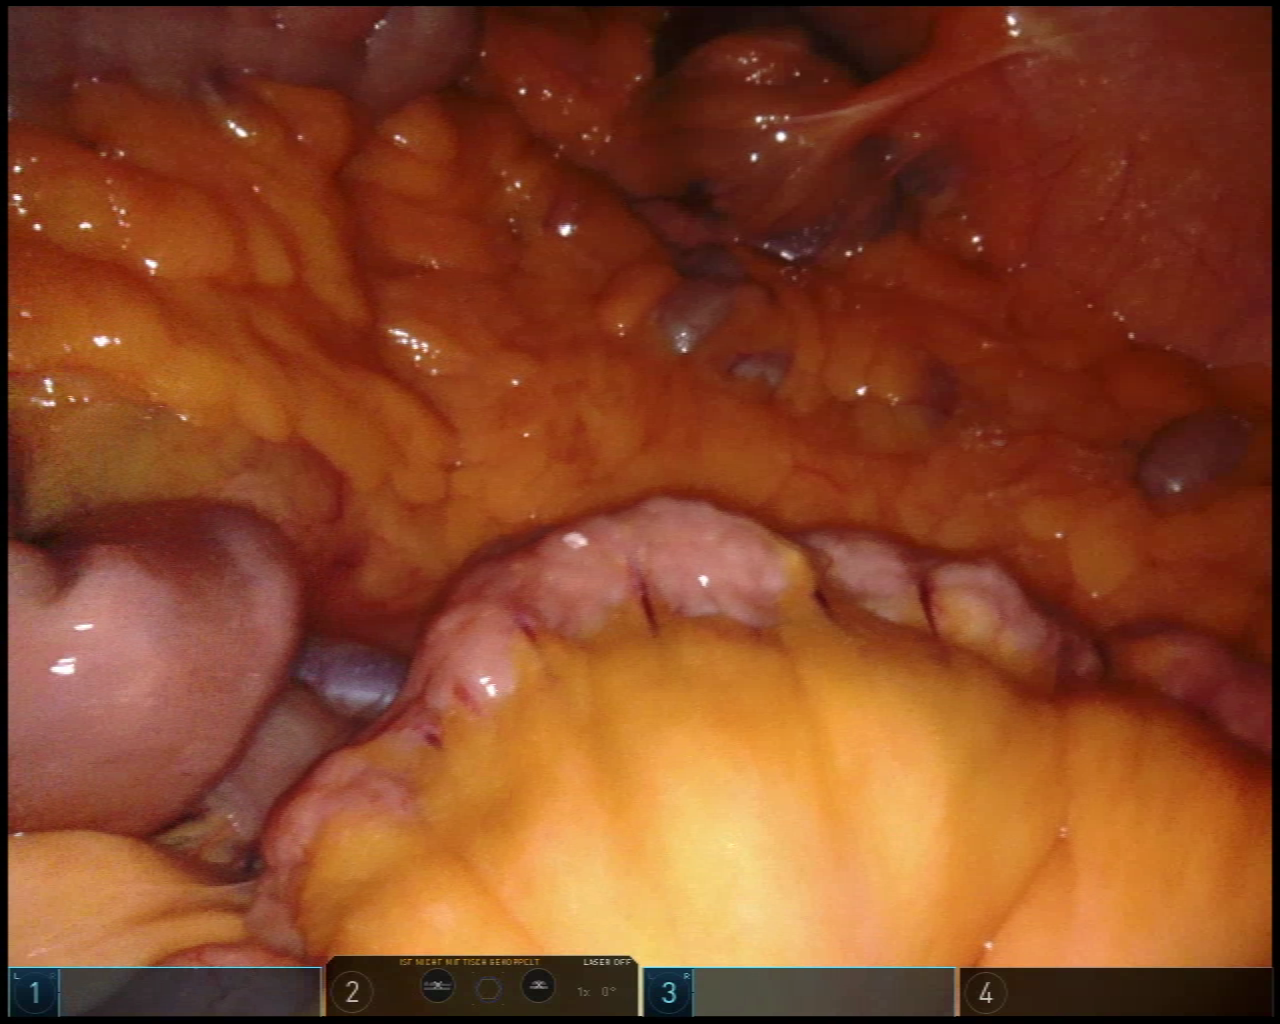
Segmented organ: small_intestine
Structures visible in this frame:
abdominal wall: yes
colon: yes
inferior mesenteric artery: no
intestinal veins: yes
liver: no
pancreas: no
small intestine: yes
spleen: yes
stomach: no
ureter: no
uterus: no
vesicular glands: no